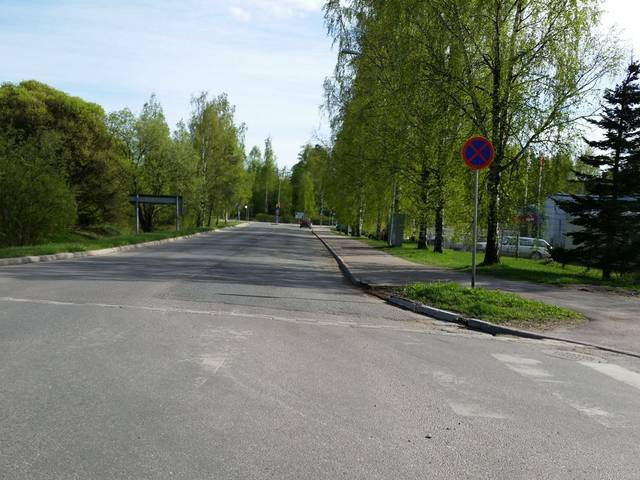
Region: Finland
Coordinates: 60.173, 24.767